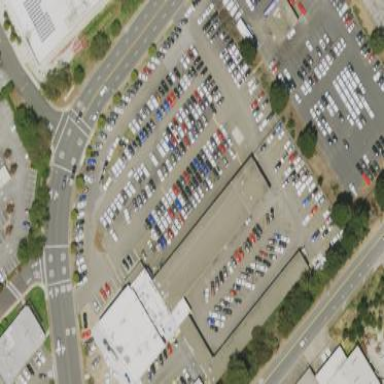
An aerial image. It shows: Building housing car shop.